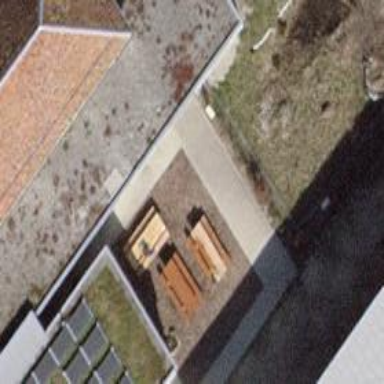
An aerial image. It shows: Picnic table located in leisure land area.